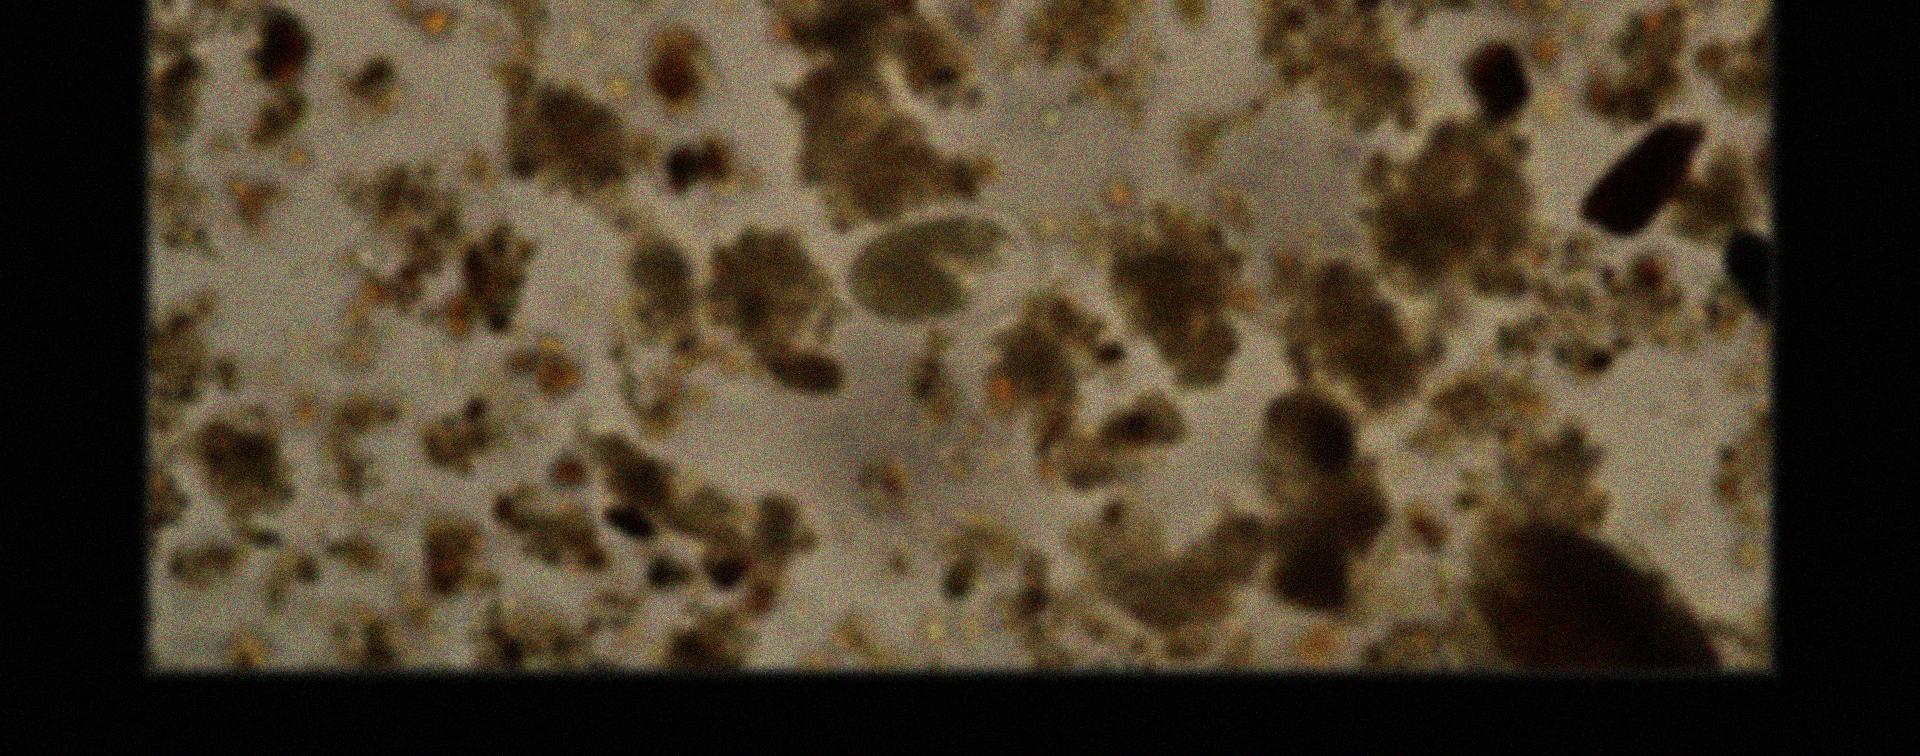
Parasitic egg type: Hookworm egg